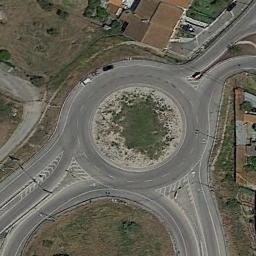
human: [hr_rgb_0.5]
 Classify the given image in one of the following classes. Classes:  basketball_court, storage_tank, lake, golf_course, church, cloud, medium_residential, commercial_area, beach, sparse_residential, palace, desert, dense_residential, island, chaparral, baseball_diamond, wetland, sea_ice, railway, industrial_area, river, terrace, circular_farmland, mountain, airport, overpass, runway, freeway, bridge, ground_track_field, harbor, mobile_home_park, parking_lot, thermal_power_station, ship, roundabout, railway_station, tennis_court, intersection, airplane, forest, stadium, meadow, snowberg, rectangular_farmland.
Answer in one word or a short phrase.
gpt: roundabout